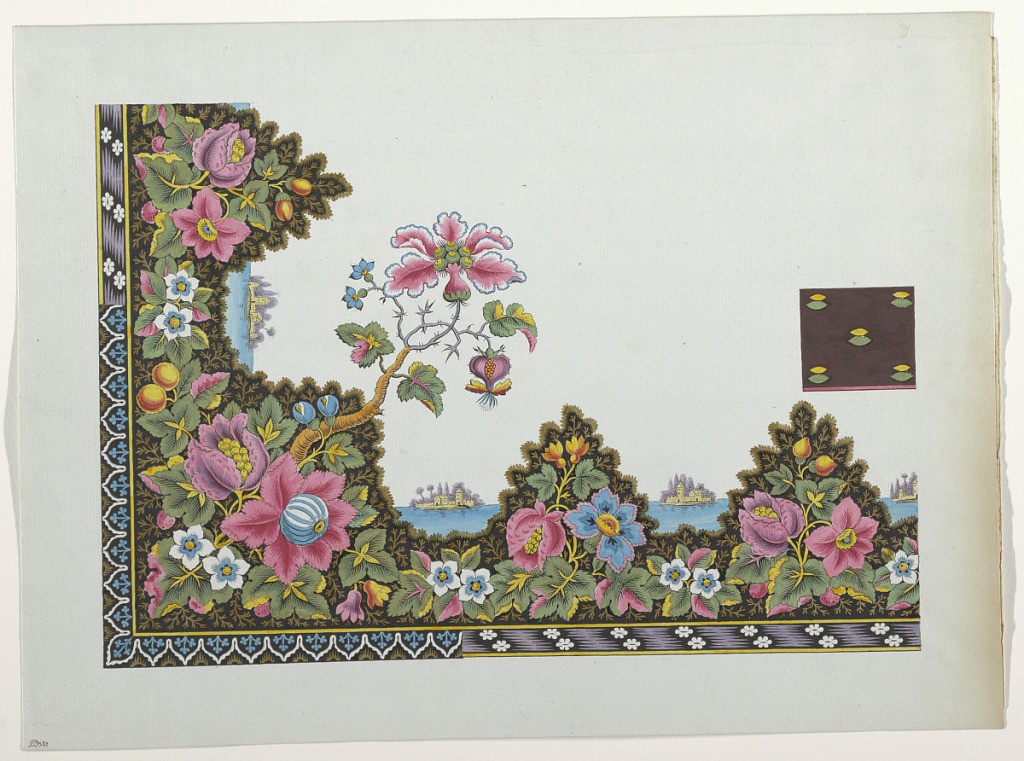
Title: Design for a Printed Textile: Floral Border with Islands on a Lake
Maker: Louis-Albert DuBois, Swiss, 1752–1818
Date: ca. 1801
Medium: Pen and black ink, brush and watercolor, graphite on blue laid paper
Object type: Drawing
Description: Flowered border enclosing small islands with buildings and violet trees.